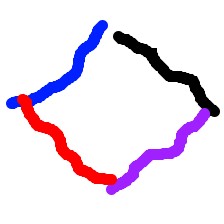
Shape: rhombus